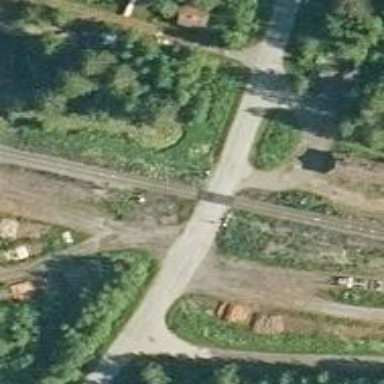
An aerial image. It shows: Railway signal.